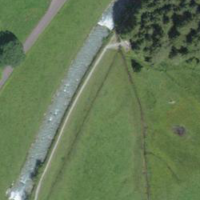
EUNIS habitat code: 24
Species observed at this site:
Dactylorhiza majalis
Fringilla coelebs
Geum rivale